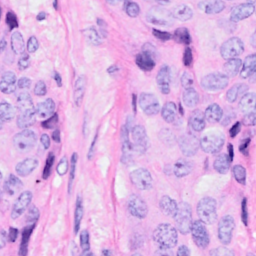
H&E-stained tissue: Breast